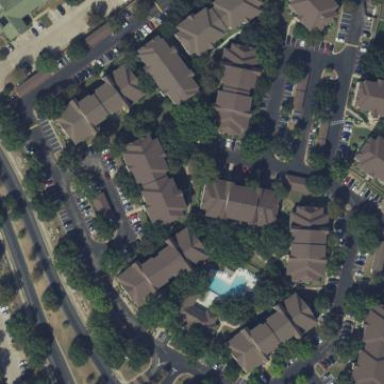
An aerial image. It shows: Residential area with apartments.